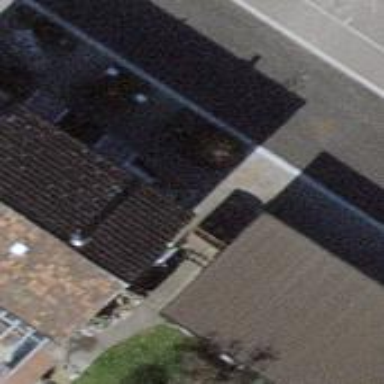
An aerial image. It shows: Garage.